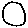
Label: circle